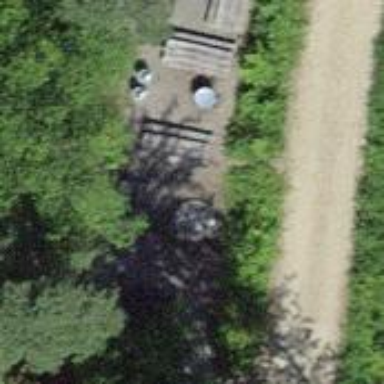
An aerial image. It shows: Picnic table located in leisure land area.